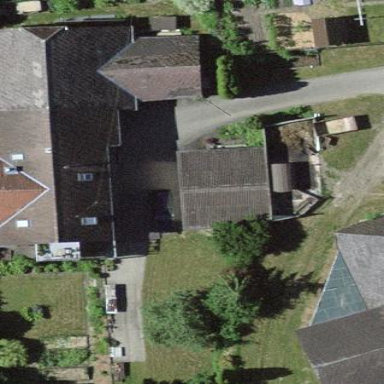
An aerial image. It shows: Garage.